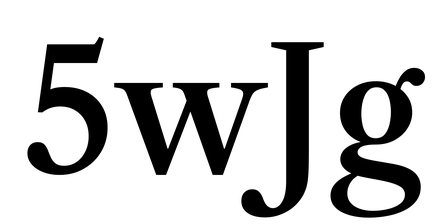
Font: LibreCaslonText_Medium